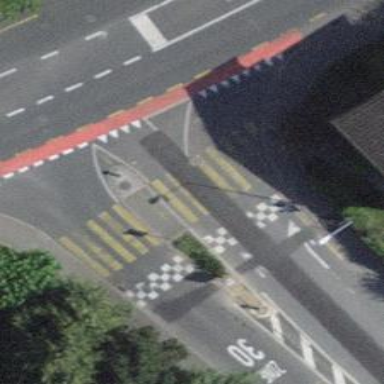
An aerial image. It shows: Uncontrolled zebra crossing with central island. The crossing is marked with zebra stripes.